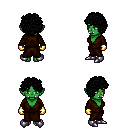
a pixel art fantasy rpg character, female body template, orc, green skin, brown robe, teal pants, black curly afro hairstyle, gold gloves, metal boots, four views (front, back, left, right), 2x2 character sprite sheet, small pixel art, hard edges, no anti-aliasing